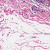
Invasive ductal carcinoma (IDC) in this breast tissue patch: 1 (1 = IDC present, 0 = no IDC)